Aerial crown-view tile of a tropical tree (Barro Colorado Island, Panama), acquired 20250715:
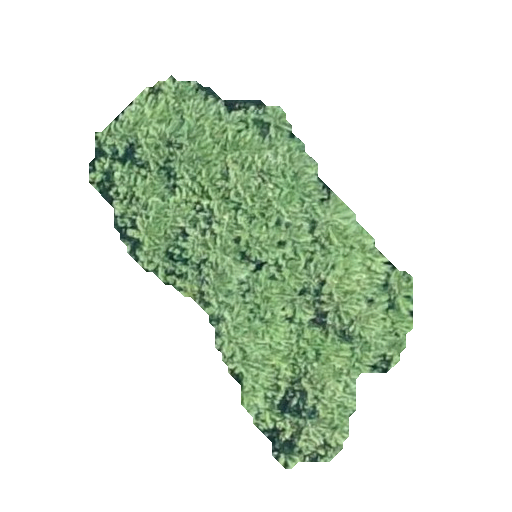
Species: Jacaranda copaia
GBIF accepted scientific name: Jacaranda copaia
Crown area: 100.725 m²